Field crop: maize
Growth stage: 2
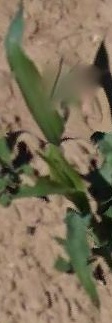
Species: maize